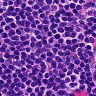
Metastatic tissue present: no